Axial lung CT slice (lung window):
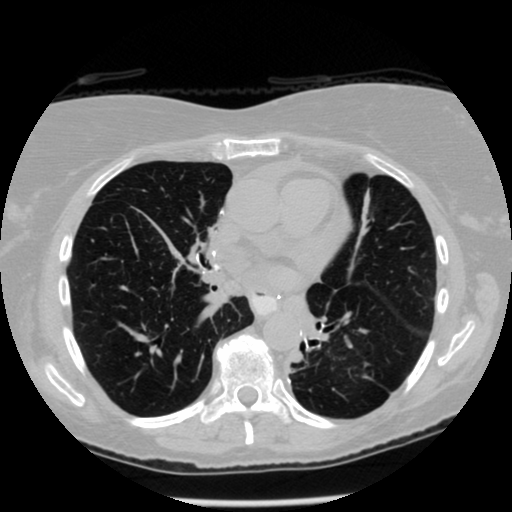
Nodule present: no